Question: Count the number of objects in the diagram.
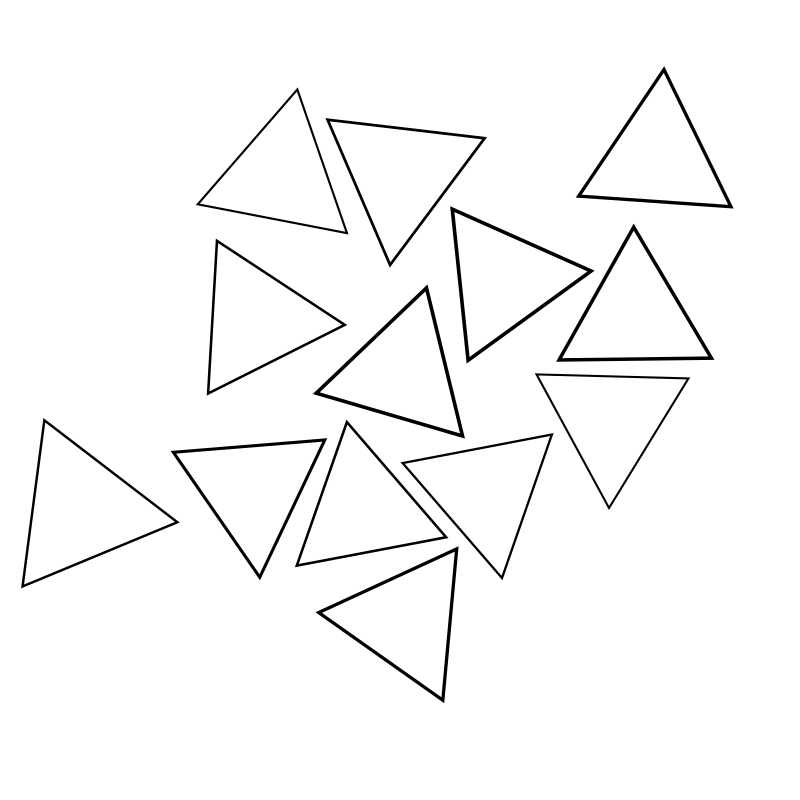
Answer: 13